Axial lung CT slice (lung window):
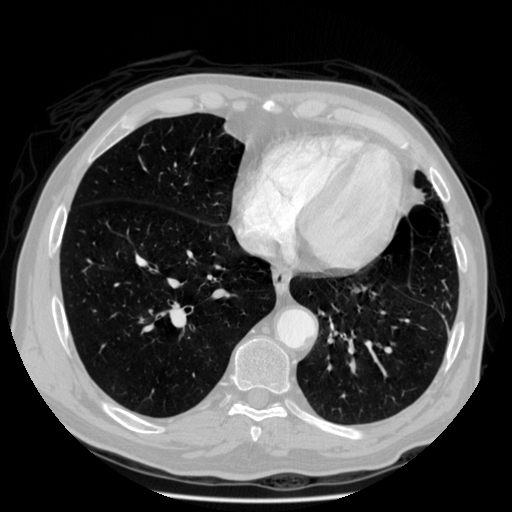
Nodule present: no